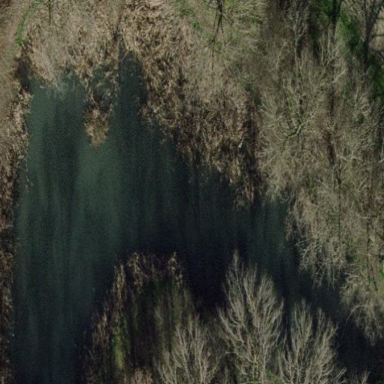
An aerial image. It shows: Peaceful pond surrounded by nature.